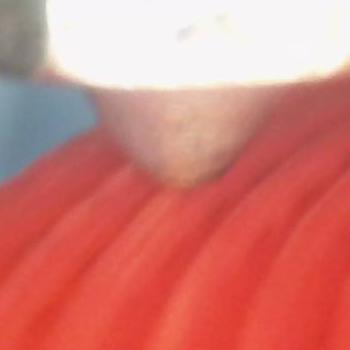
Flow rate: 47%